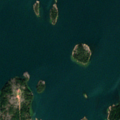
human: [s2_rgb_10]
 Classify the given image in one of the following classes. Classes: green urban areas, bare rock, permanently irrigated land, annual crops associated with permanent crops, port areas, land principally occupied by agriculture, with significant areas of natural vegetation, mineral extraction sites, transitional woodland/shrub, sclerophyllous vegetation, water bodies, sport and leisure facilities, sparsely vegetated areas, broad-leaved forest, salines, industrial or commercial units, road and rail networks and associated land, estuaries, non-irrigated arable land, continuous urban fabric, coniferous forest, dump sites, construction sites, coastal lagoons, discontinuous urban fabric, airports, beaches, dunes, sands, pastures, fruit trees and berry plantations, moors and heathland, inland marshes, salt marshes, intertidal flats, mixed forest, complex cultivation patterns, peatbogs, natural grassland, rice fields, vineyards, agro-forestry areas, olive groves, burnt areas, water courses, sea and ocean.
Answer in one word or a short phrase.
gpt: coniferous forest, mixed forest, bare rock, sea and ocean